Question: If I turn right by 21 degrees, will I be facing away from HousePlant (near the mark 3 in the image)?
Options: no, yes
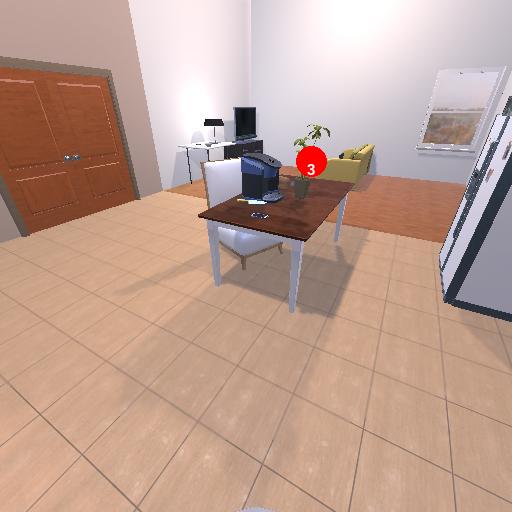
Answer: no